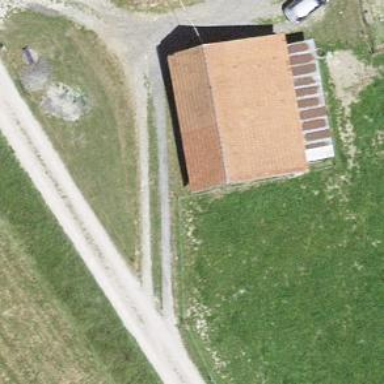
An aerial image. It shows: Rural barn.